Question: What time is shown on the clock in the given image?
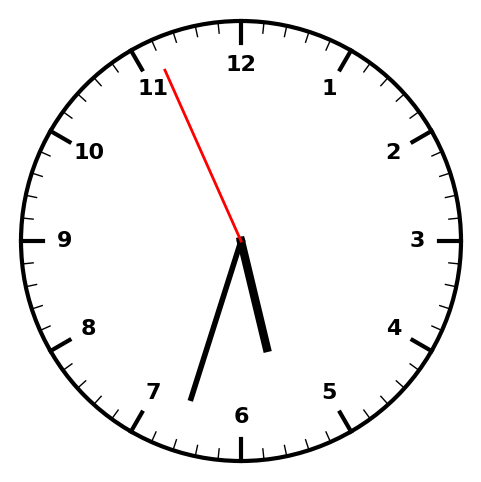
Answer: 05:32:56